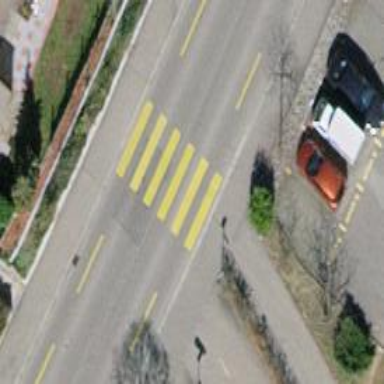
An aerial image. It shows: Zebra crossing on the road.